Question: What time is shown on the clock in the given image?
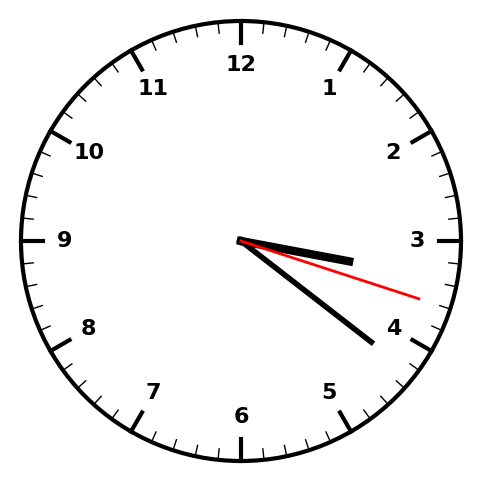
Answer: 03:21:18